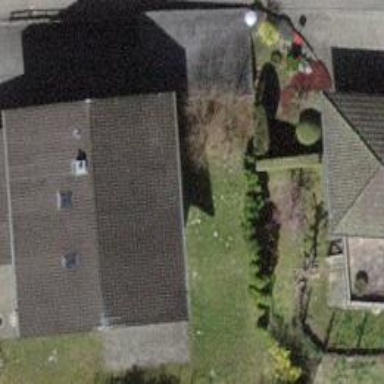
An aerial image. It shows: Detached building with gabled roof.